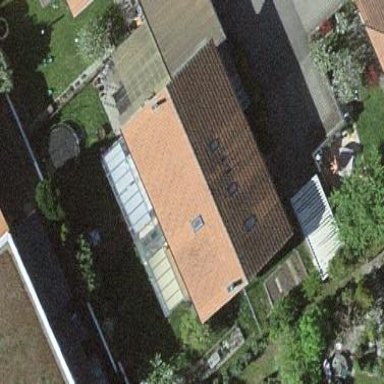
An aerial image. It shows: Simple house.